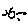
Label: sun